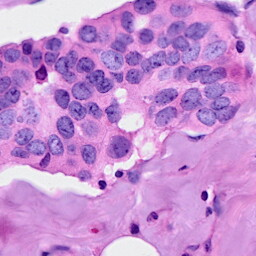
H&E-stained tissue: Breast